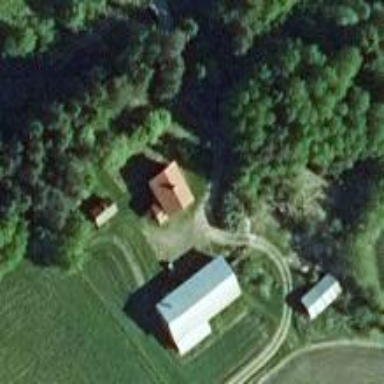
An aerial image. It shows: Farm with farmyard.